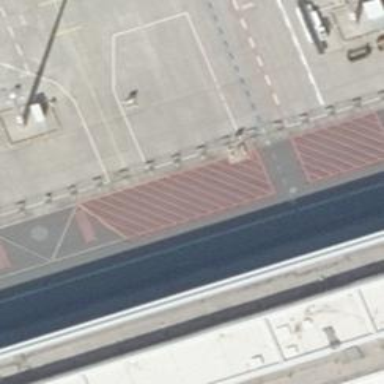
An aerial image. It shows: Parking position at the airport on concrete surface.